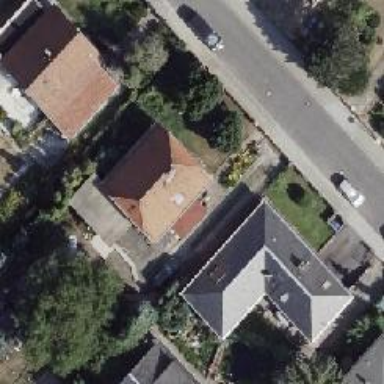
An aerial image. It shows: House with half-hipped roof shape.